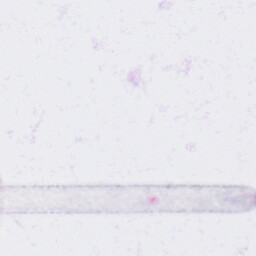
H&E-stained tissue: Lung